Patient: sex M, age 75
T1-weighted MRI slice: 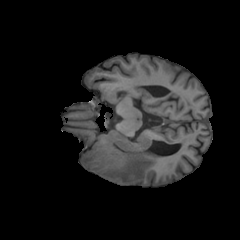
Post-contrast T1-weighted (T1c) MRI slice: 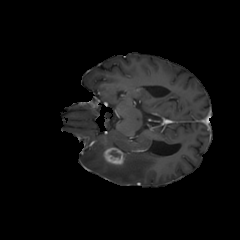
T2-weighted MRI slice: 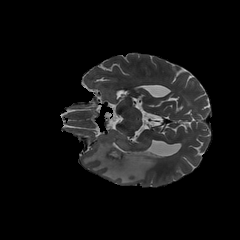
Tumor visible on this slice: yes
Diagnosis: Glioblastoma, IDH-wildtype
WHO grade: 4